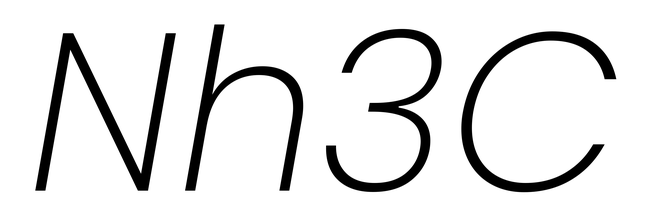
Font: Poppins-ExtraLightItalic